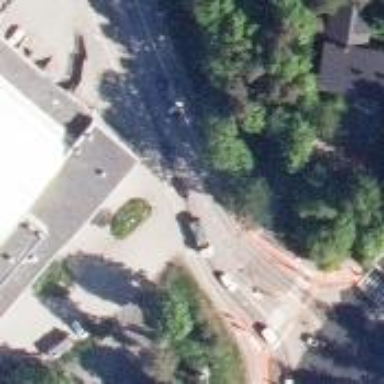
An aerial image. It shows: Asphalt cycleway.